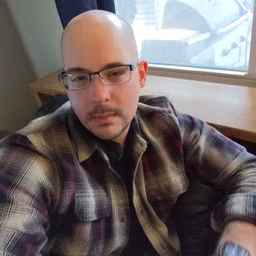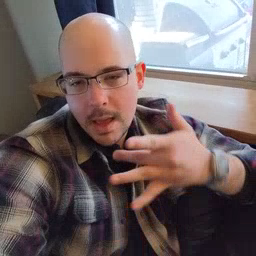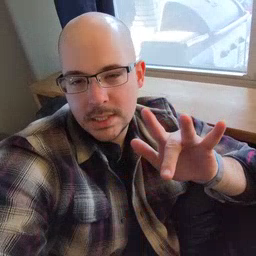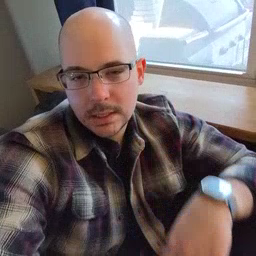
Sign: empty